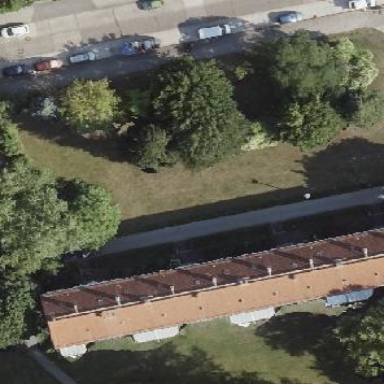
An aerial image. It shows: Hipped-roof building with apartments.